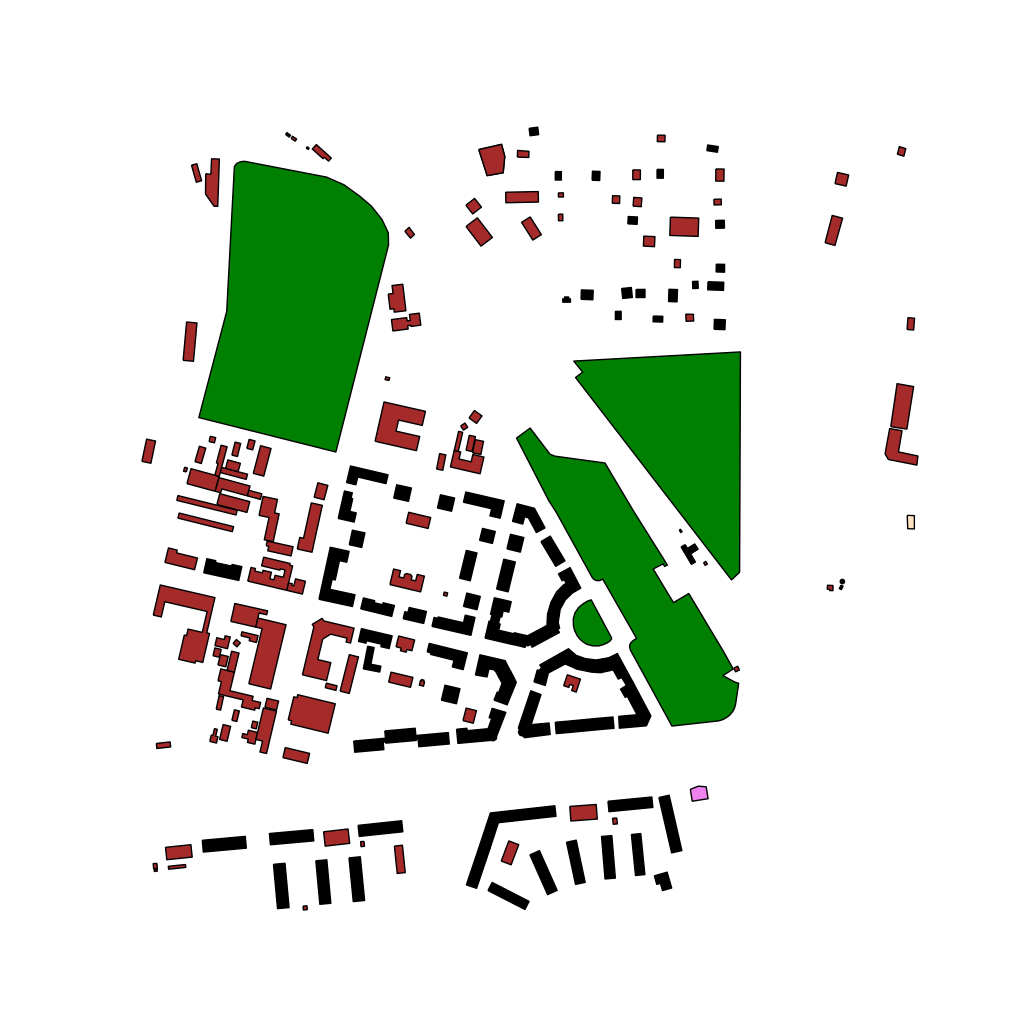
Tags: overhead vector_map, business, industrial, recreation, residential, special, transport, soviet, high_rise, individual_rise, low_rise, medium_rise, density_2, Building, Cafe, Facility, Park, Vet, 1.0 km²